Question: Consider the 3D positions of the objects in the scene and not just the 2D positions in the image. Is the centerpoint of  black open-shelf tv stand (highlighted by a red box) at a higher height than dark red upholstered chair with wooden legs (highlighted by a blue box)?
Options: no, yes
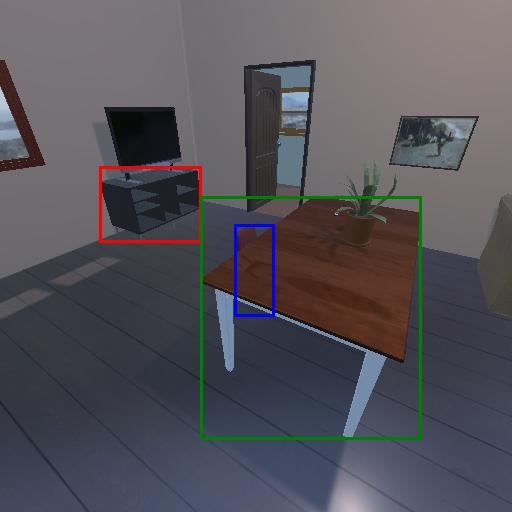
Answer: no